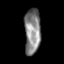
Tissue: lung
Cell type: Myeloid cells
Senescence score: 0.1534
Nuclear area (px): 724
Mean DAPI intensity: 132.917